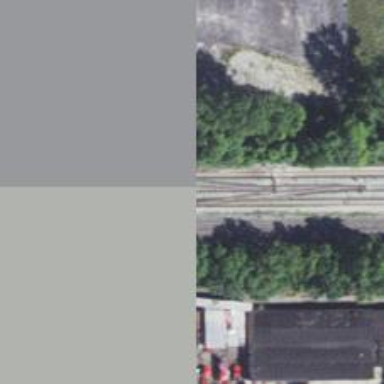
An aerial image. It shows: Railway crossover.